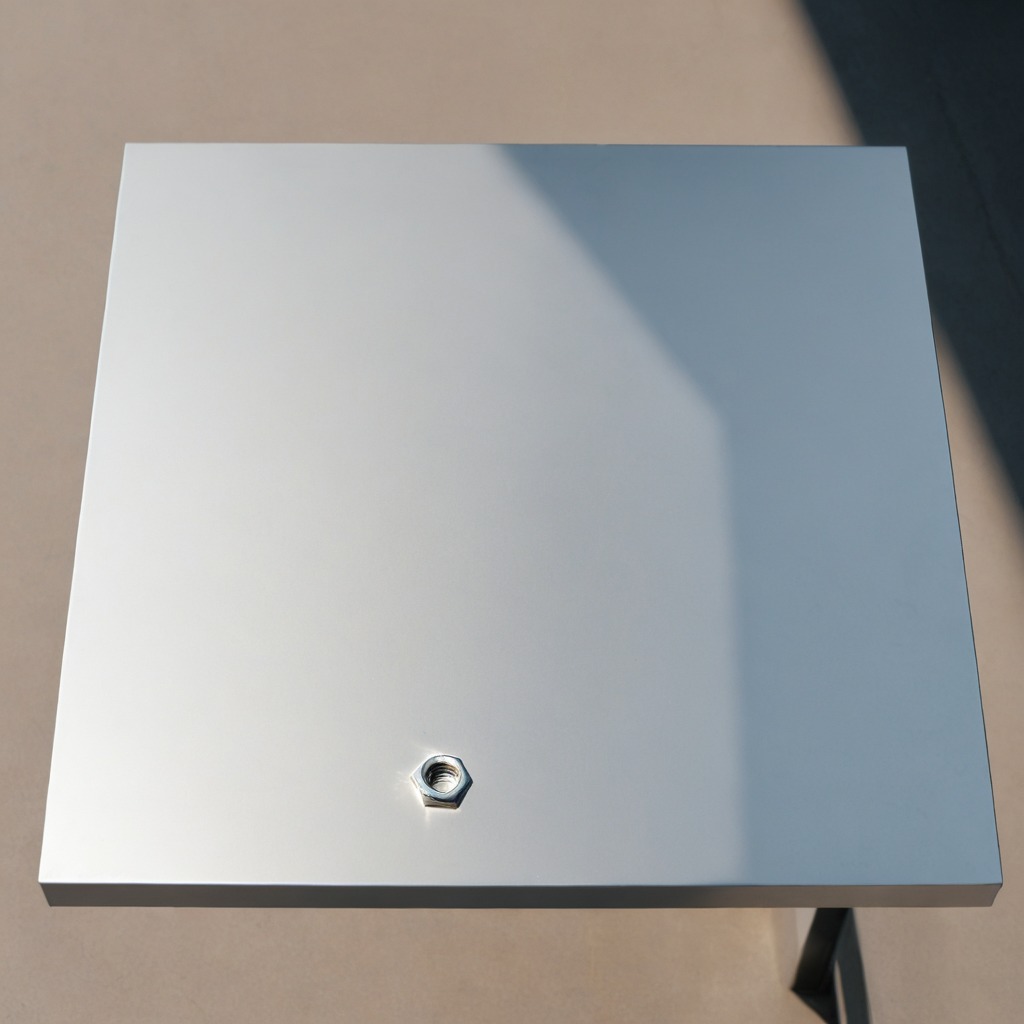
A metal nut is lying on the table.